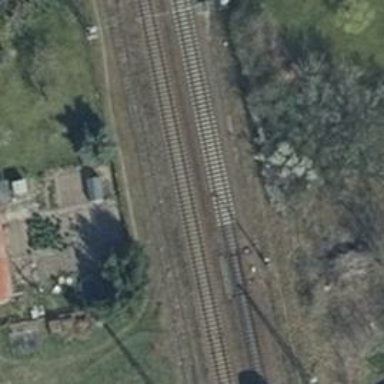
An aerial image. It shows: Railway switch with the turnout pointing to the right.